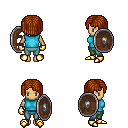
a pixel art fantasy rpg character, female body template, human, tanned skin, teal sleeveless shirt, teal pants, brunette pageboy hairstyle, gold gloves, gold boots, shield, four views (front, back, left, right), 2x2 character sprite sheet, small pixel art, hard edges, no anti-aliasing